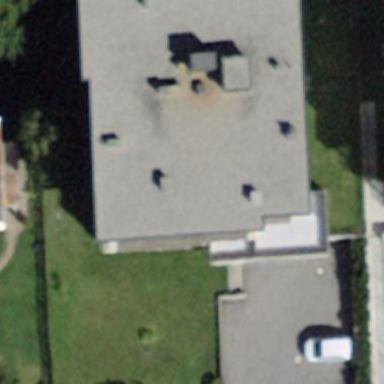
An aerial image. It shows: Flat-roofed building.